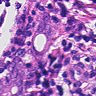
Metastatic tissue present: yes